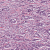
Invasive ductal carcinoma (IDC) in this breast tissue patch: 1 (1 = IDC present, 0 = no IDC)